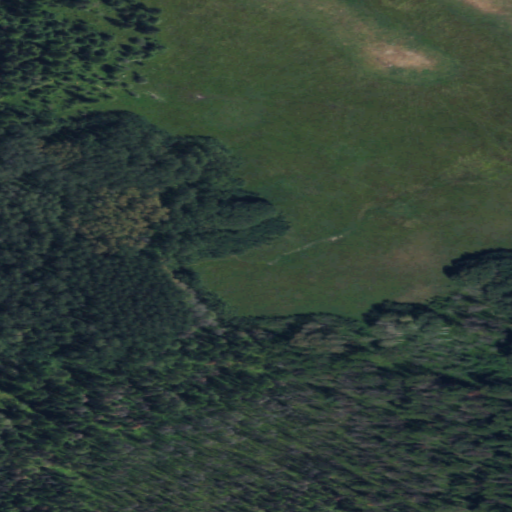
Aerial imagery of plain(s) in Washington named Cox Meadow containing woody wetlands, evergreen forest, shrub, and herbaceous wetlands